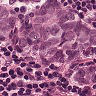
Metastatic tissue present: yes